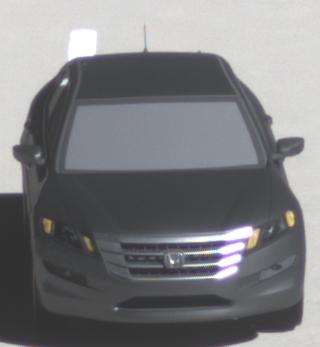
Make: Honda
Model: Crosstour
Detailed model: -
Model produced from: 2009
Model produced until: 2012
Doors: 4
Color: gray
Road condition: dry road
Daytime: morning or afternoon
Contrast: high contrast